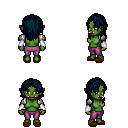
a pixel art fantasy rpg character, female body template, orc, green skin, steel arm armor, magenta pants, raven long hairstyle, white cloth bracers, brown slippers, four views (front, back, left, right), 2x2 character sprite sheet, small pixel art, hard edges, no anti-aliasing